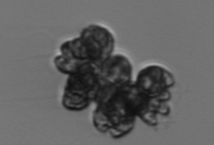
Label: Corymbellus